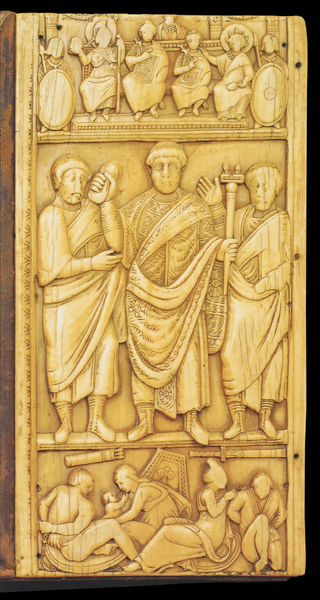
Titel: Konsulardiptychon
Institution: Halberstadt, Domschatz
Schlagwörter: gott, mann, umhang, frauen, gelb, menschen, sitzen, braun, brust, frau, holz, männer, stuhl, alt, gesichter, jung, stein, hände, gewand, mantel, sitzend, kind, fesseln, relief, liegen, sitze, stab, baby, figuren, könig, lanze, verzierung, brot, schild, rechteck, gefangen, schwert, waffe, herrscher, tron, buchdeckel, einband, wachs, heiligenschein, gefangene, toga, krieger, priester, mönch, heilige, fresko, heilig, wandbild, miniatur, köcher, fackel, pfeile, schnitzen, zepter, elfenbein, ebenen, schwertt, verzieung, kniehend